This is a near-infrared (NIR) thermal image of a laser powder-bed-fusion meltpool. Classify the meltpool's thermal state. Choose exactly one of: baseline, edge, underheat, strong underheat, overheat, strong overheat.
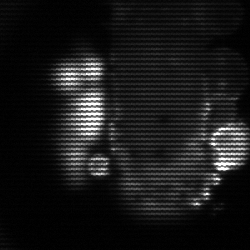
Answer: strong underheat